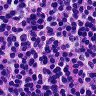
Metastatic tissue present: no